Question: I'm using ListView to show list of some elements for which I need to count things. My list view looks like this

The value "3" gets updated when I click on plus and minus button or reset button. This is how I achieve this in my CustomListViewAdapter
'''
holder.plusButton.setOnClickListener(new OnClickListener() {
@Override
public void onClick(View v) {
ViewGroup parent = (ViewGroup) v.getParent();
TextView tv = (TextView) parent.findViewById(R.id.count);
int count = Integer.parseInt((String) tv.getText());
count++;
tv.setText(String.valueOf(count));
int currentVal = Integer.parseInt(totalCount.getText().toString());
totalCount.setText(String.valueOf(currentVal + 1));
}
});
'''
where I'm using ViewHolder pattern.
Now the problem is, after I update the value, it's not getting updated in adapter. i.e when I try to loop over adapter, I still get the value as 3 which I set initially rather than updated value. Am I doing it right way or is there a better way of doing it. how do I make sure that adapter has the updated value.
2nd Question: As the adapter is not getting updated, when I'm trying to retrieve the values from list to send it somewhere, I get nullpointer when I do this
'''
view = listView.getChildAt(i).findViewById(R.id.count);
'''
for views in list which are not visible on screen. i.e if I have 10 such rows, only 5 will be visible on screen and when I try to access 6th, I get null pointer for above code block. How should I be accessing the listview values then?
EDIT: My getView method source code is
'''
public View getView(int position, View convertView, ViewGroup parent) {
ViewHolder holder = null;
Counter rowItem = getItem(position);
LayoutInflater mInflater = (LayoutInflater) context
.getSystemService(Activity.LAYOUT_INFLATER_SERVICE);
if (convertView == null) {
convertView = mInflater.inflate(R.layout.counter_list, null);
holder = new ViewHolder();
convertView.findViewById(R.id.parentLayoutRow).setBackgroundColor(Color.parseColor(rowItem.getPrimaryColor()));
holder.resetButton = (Button) convertView.findViewById(R.id.buttonReset);
holder.counterName = (TextView) convertView.findViewById(R.id.counterName);
holder.counterDesc = (TextView) convertView.findViewById(R.id.counterDesc);
holder.count = (TextView) convertView.findViewById(R.id.count);
holder.minusButton = (Button) convertView.findViewById(R.id.buttonMinus);
holder.plusButton = (Button) convertView.findViewById(R.id.buttonPlus);
convertView.setTag(holder);
} else {
holder = (ViewHolder) convertView.getTag();
}
holder.resetButton.setOnClickListener(new OnClickListener() {
@Override
public void onClick(View v) {
ViewGroup parent = (ViewGroup) v.getParent();
TextView tv = (TextView) parent.findViewById(R.id.count);
int currentVal = Integer.parseInt(totalCount.getText().toString());
totalCount.setText(String.valueOf(currentVal - Integer.parseInt(tv.getText().toString())));
tv.setText(String.valueOf(0));
}
});
holder.counterName.setText(rowItem.getName());
holder.counterDesc.setText(rowItem.getDesc());
holder.count.setText(String.valueOf(rowItem.getCount()));
holder.resetButton.setBackgroundColor(Color.parseColor(rowItem.getButtonColor()));
holder.minusButton.setBackgroundColor(Color.parseColor(rowItem.getButtonColor()));
holder.minusButton.setOnClickListener(new OnClickListener() {
@Override
public void onClick(View v) {
ViewGroup parent = (ViewGroup) v.getParent();
TextView tv = (TextView) parent.findViewById(R.id.count);
int count = Integer.parseInt((String) tv.getText());
if (count > 0) {
count--;
tv.setText(String.valueOf(count));
int currentVal = Integer.parseInt(totalCount.getText().toString());
totalCount.setText(String.valueOf(currentVal - 1));
}
}
});
holder.plusButton.setBackgroundColor(Color.parseColor(rowItem.getButtonColor()));
holder.plusButton.setOnClickListener(new OnClickListener() {
@Override
public void onClick(View v) {
ViewGroup parent = (ViewGroup) v.getParent();
TextView tv = (TextView) parent.findViewById(R.id.count);
int count = Integer.parseInt((String) tv.getText());
count++;
tv.setText(String.valueOf(count));
int currentVal = Integer.parseInt(totalCount.getText().toString());
totalCount.setText(String.valueOf(currentVal + 1));
}
});
return convertView;
}
'''
now how do I update the adapter value in this function 'holder.minusButton.setOnClickListener(new OnClickListener()'
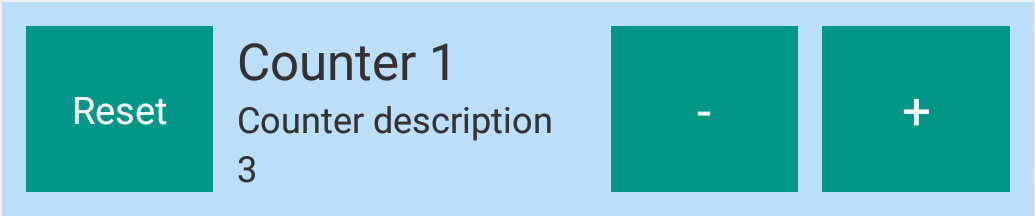
Answer: The Views in a ListView don't retain their state. As ViewHolder shows you they get thrown away when they leave the screen and rebuilt later: they are always driven by the value in the Adapter.
So what you want to do is find the entry in the Adapter backing the list and update THAT, then have the ListView redraw itself. Have a look at ListView.getAdapter(), then Adapter.getItem(). You'll note that there's no Adapter.setItem(), and you can't change the value of an existing String or Integer (they're immutable) so your list item needs to be an Object which wraps the value. Or you could use an AtomicInteger which has an increment method.
You will then need to call ListView.notifyDataSetChanged() as it doesn't inspect inside the wrapper object.